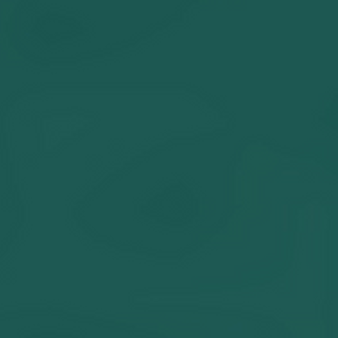
Label: other